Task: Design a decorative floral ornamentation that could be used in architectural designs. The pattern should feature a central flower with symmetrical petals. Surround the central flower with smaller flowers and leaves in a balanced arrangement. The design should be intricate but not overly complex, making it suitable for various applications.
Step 1519:
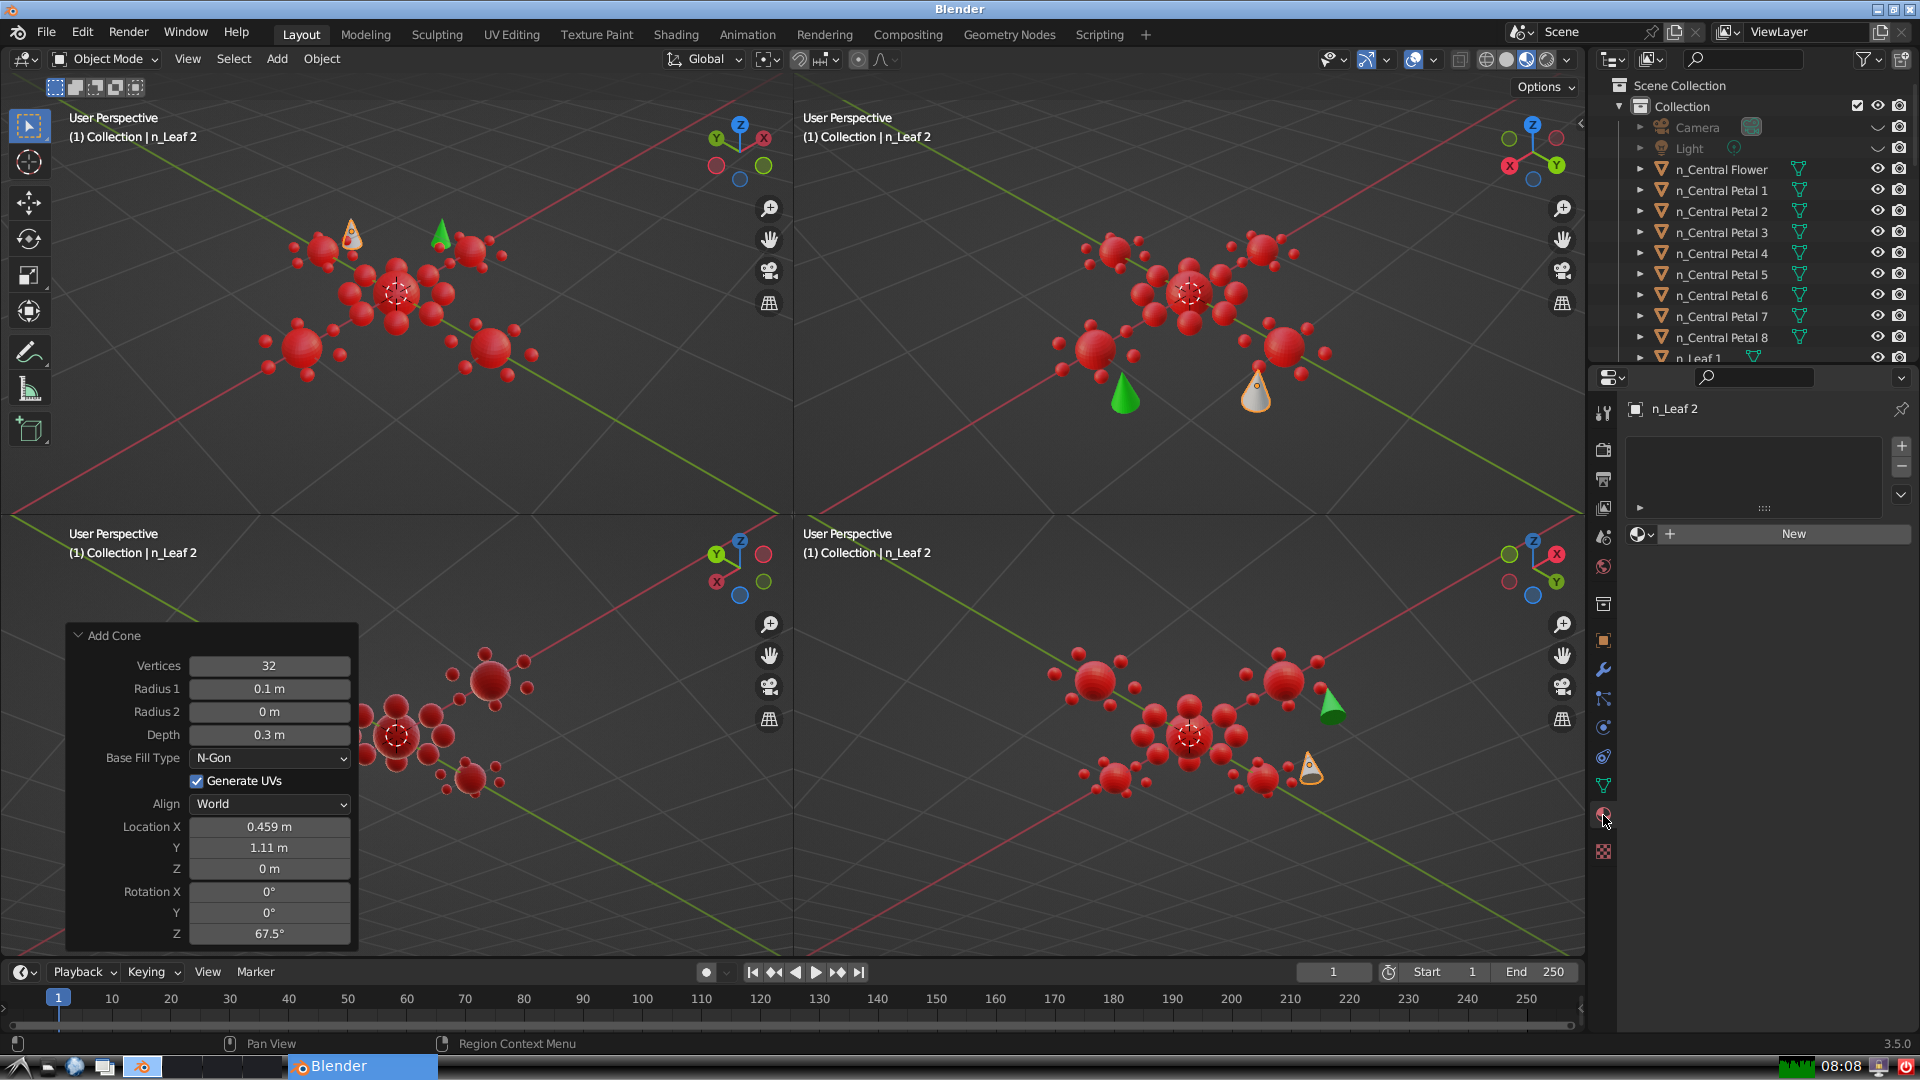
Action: {"mouse_move": [1636, 534]}